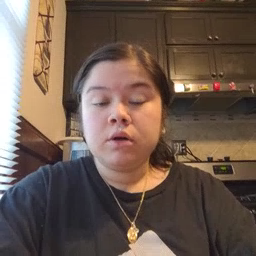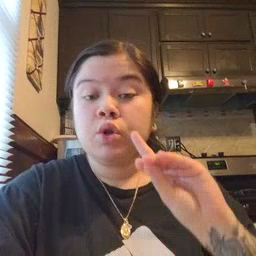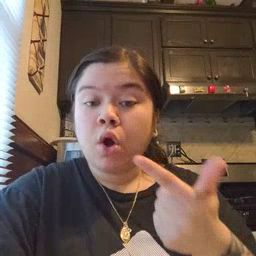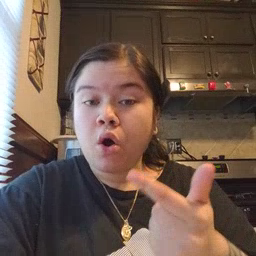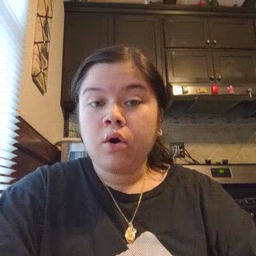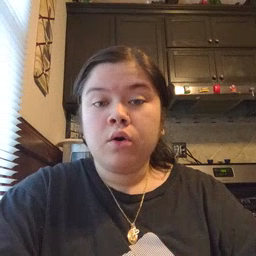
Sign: dog